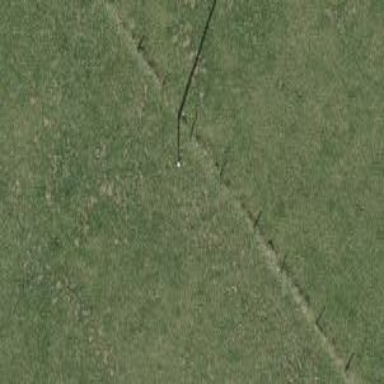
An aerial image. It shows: Minor power line with three cables.